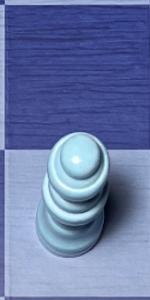
Label: Queen_White